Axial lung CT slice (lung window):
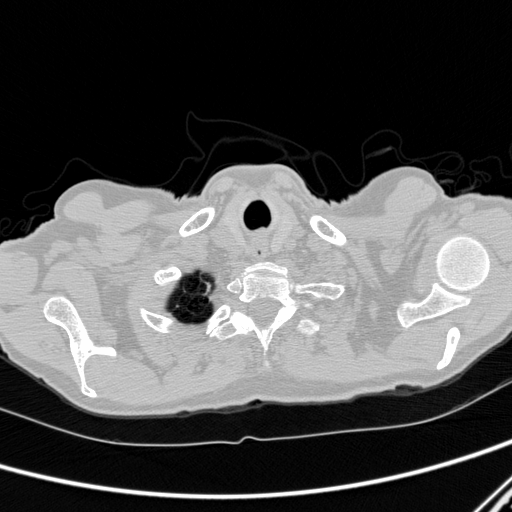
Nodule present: no